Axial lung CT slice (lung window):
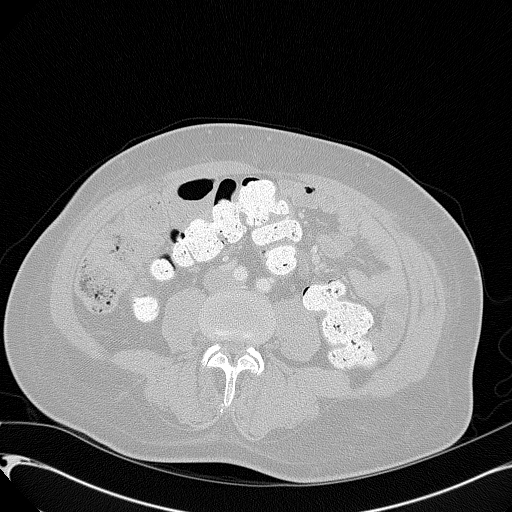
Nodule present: no